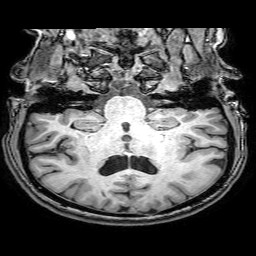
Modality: T1w
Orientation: sagittal
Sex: female
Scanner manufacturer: philips
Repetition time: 0.008153 s
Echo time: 0.00373 s